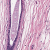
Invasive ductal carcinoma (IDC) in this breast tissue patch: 0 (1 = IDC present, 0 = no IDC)